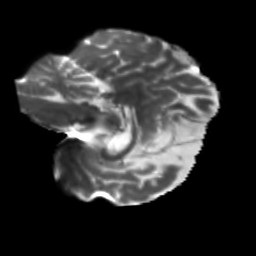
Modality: T2w
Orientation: sagittal
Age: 56
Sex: female
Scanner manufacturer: siemens
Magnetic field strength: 3 T
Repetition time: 5.47 s
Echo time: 0.0854 s